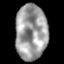
Tissue: lung
Cell type: Epithelial cells
Senescence score: 0.2297
Nuclear area (px): 1722
Mean DAPI intensity: 156.771